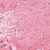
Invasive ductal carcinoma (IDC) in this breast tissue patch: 0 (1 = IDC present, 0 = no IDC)